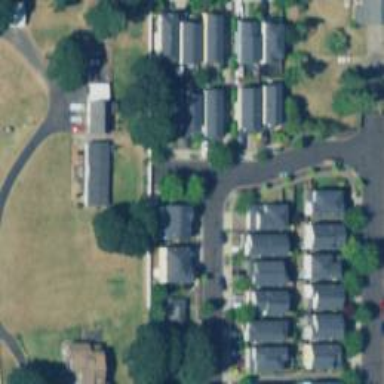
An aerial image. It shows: Residential road.